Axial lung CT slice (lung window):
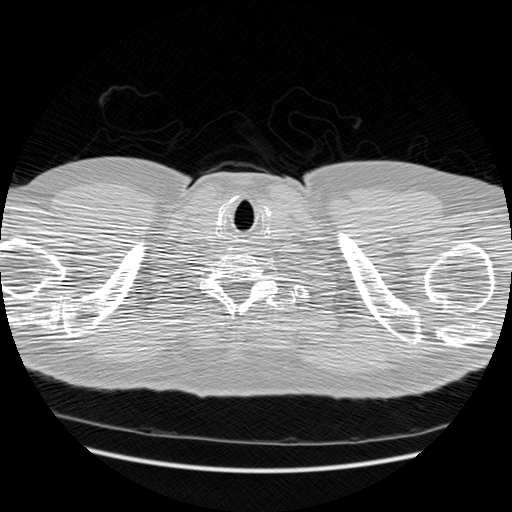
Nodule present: no